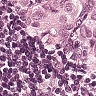
Metastatic tissue present: yes